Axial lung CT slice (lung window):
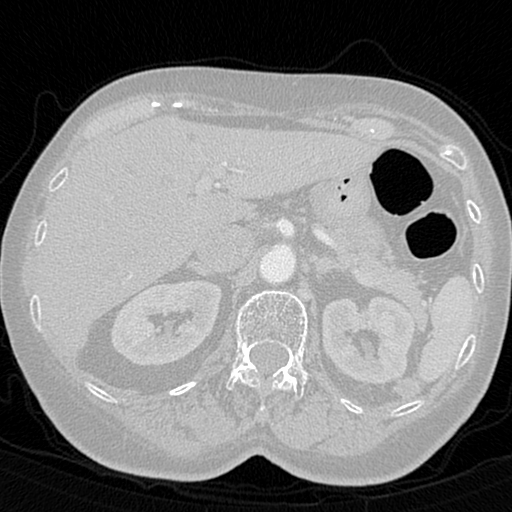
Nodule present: no